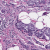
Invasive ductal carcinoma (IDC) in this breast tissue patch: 0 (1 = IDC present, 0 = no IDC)